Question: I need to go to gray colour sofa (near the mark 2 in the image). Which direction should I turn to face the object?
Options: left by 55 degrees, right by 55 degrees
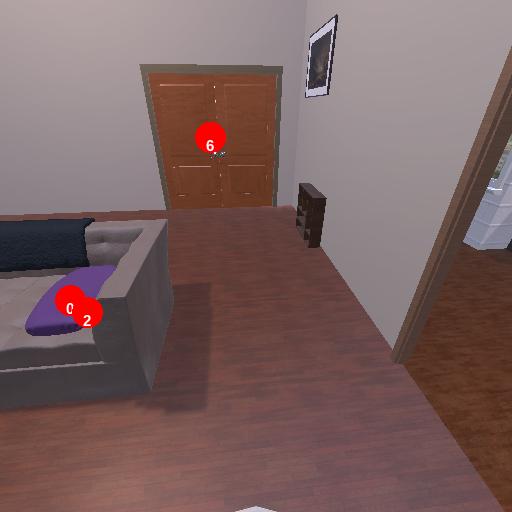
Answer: left by 55 degrees